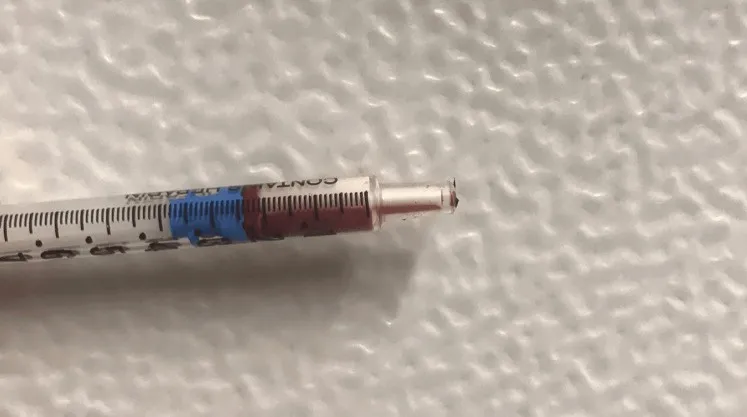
Arterial blood collected with a macroscopic lipid deposit.
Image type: radiology (ultrasound)